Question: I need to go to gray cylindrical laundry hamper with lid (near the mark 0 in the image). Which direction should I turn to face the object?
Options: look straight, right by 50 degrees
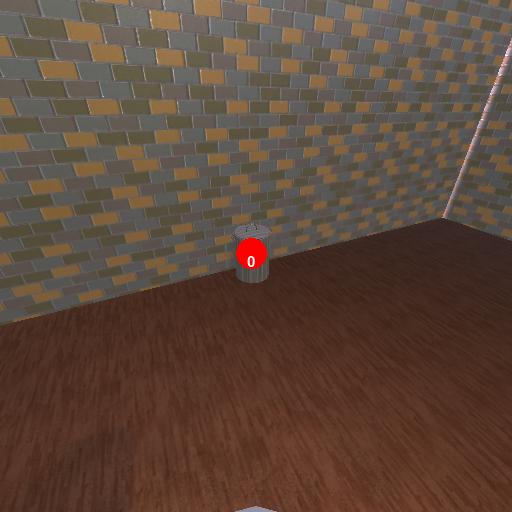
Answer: look straight